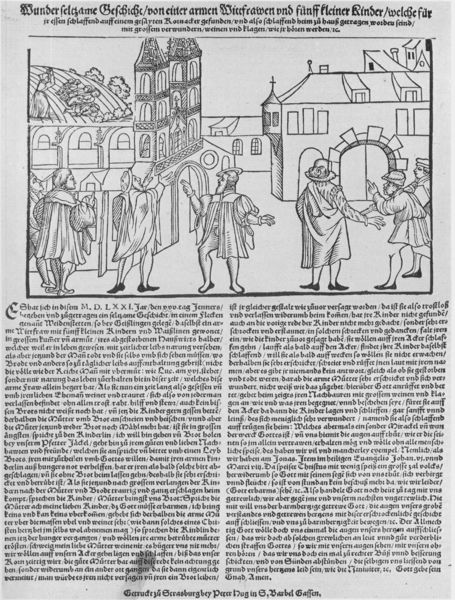
Titel: Wunderseltzame Geschicht/ von einer armen Wittfrawen
Künstler: Peter Hug
Standort: Wolfenbüttel
Institution: Herzog August Bibliothek
Schlagwörter: dunkel, umhang, weiß, bäume, menschen, stadt, fenster, grau, hell, hut, hüte, männer, schwarz, skizze, szene, zeichnung, dach, haus, architektur, geschichte, rahmen, bild, häuser, kirche, vater, blatt, kinder, holzschnitt, schrift, papier, bogen, grafik, graphik, spalten, rand, figuren, staffage, witwe, zeigen, tor, eingang, erker, buch, burg, kreuz, türme, torbogen, dom, druck, stich, seite, illustration, schwarzweiß, text, überschrift, stand, münster, schriftbild, typen, fleck, buchdruck, buchseite, portal, tore, stadttor, schwarzw, glocke, mittelalter, diskussion, umhänge, patrizier, zeilen, flugblatt, altdeutsch, basilika, einblattdruck, wörter, mittelater, erzählung, wunder, türem, artikel, kirchplatz, blocksatz, sätze, krueze, straßburg, gotische schrift, drucker, zweispaltig, witwer, wundersam, wunderseltsame